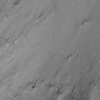
Atmospheric dust classification: not_dusty